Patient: sex M, age 57
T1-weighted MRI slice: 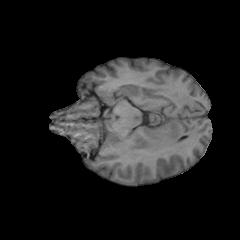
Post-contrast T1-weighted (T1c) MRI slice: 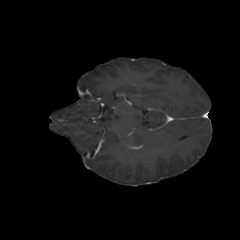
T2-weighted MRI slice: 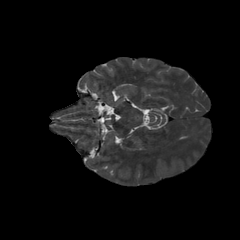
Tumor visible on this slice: no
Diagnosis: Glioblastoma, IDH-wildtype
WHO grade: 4